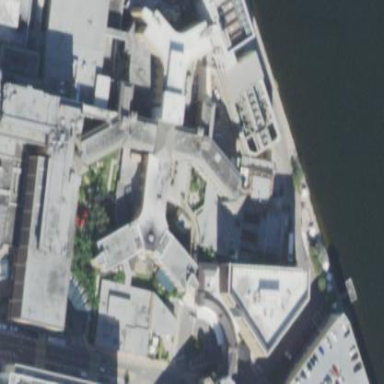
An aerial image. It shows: Hospital building.